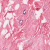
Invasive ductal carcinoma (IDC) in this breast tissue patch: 0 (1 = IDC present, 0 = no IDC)